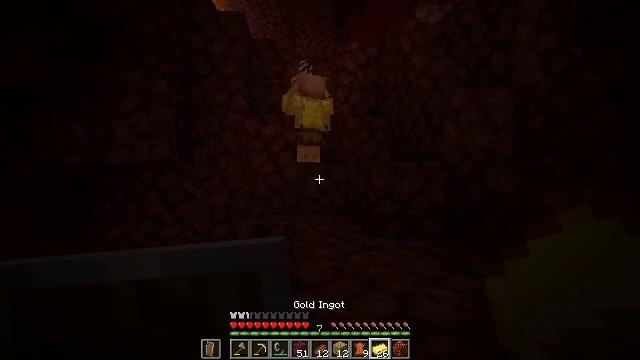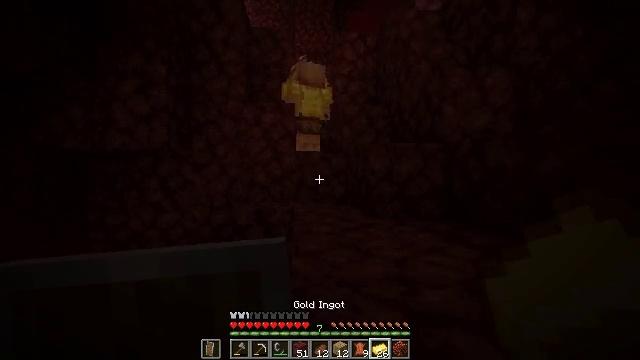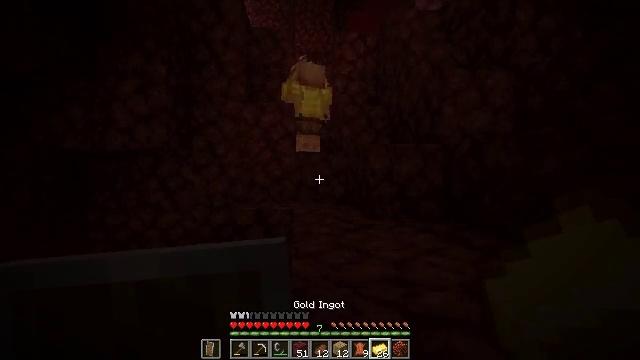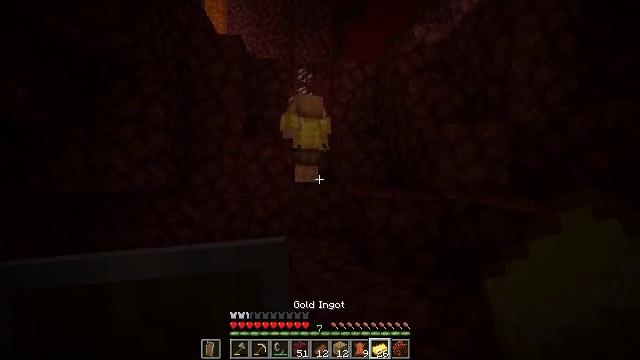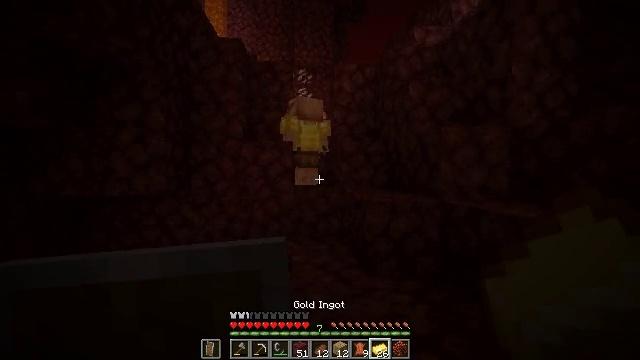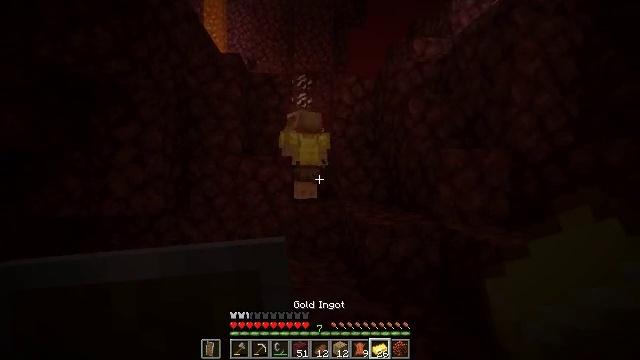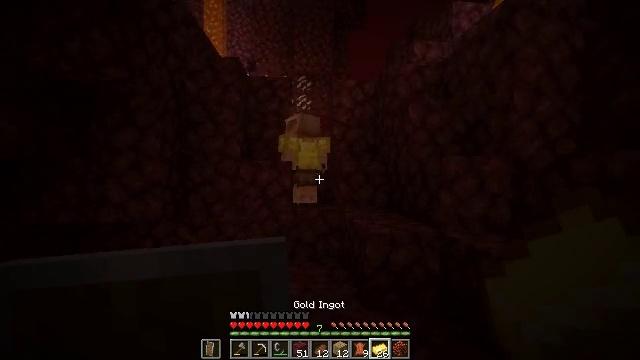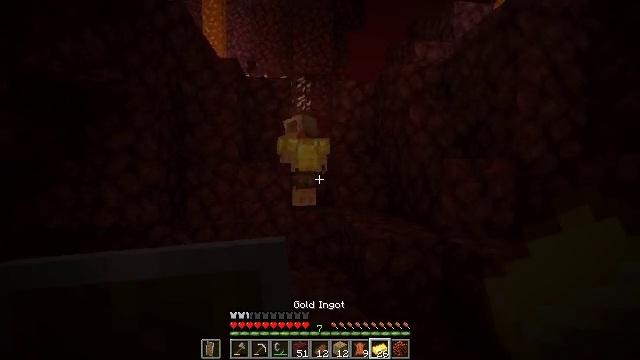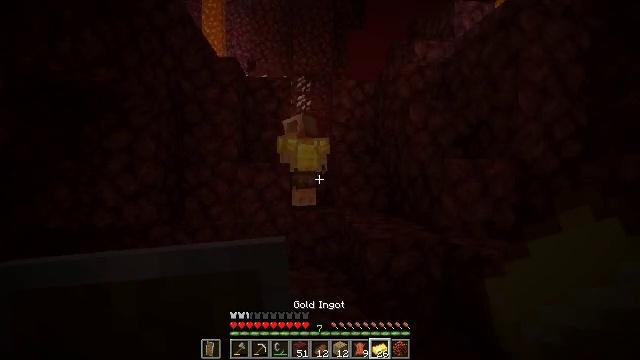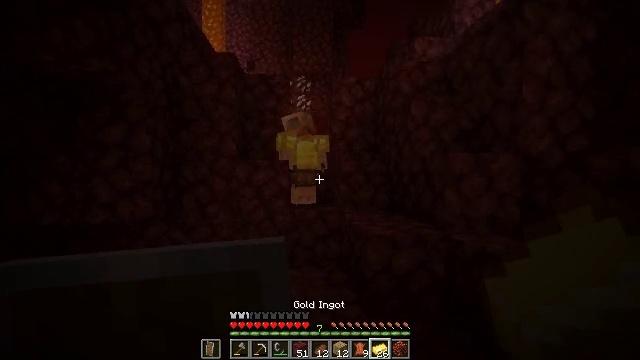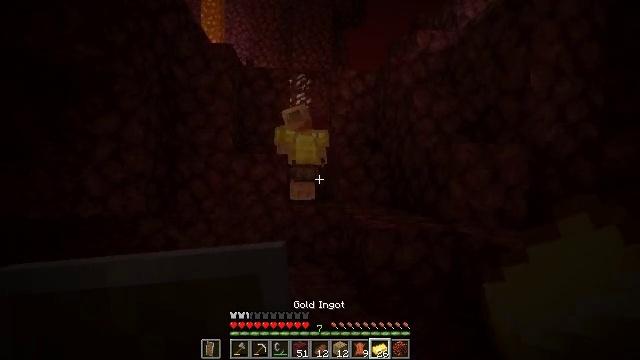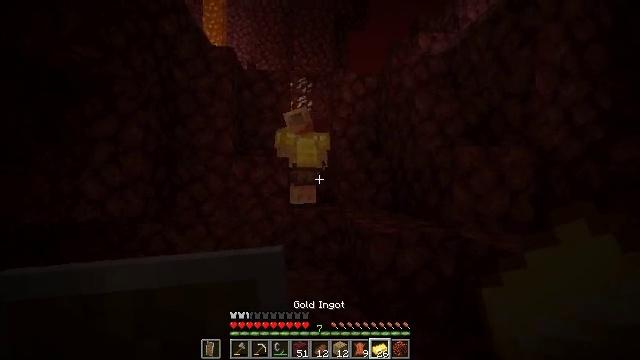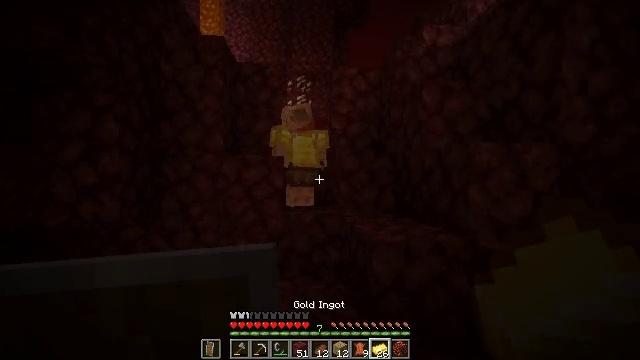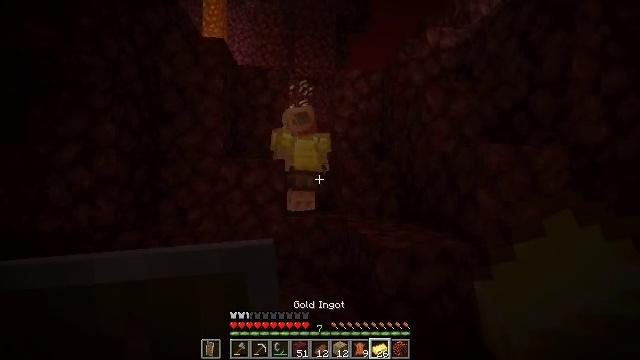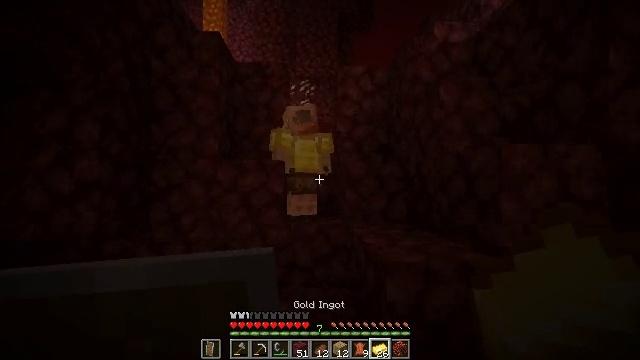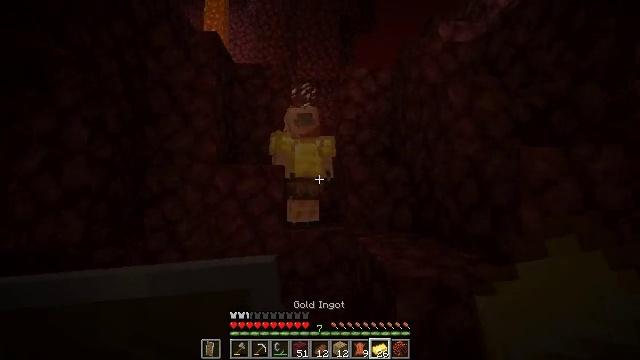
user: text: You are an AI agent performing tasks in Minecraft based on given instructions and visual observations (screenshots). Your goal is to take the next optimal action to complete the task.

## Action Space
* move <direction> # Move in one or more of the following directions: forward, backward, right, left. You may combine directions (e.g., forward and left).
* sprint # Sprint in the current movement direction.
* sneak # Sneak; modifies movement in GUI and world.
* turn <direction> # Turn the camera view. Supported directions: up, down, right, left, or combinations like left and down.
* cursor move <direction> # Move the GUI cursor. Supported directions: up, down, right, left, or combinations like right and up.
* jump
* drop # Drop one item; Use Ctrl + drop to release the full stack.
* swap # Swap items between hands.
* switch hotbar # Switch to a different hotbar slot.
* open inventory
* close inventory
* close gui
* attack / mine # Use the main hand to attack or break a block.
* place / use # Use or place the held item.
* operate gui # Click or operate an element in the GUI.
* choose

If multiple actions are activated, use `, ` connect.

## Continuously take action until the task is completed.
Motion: motion action
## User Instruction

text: Remove a gold ingot from the inventory.
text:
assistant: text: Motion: move forward, jump
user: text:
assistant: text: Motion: move forward, jump
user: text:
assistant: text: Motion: move forward, jump
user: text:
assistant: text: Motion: move forward, jump
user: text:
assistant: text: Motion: move forward
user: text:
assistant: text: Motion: move forward
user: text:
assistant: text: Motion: move forward
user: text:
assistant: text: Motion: move forward
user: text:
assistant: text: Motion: move forward
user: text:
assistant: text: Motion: move forward
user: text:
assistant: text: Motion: move forward
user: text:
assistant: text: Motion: move forward
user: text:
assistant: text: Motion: move forward, turn up
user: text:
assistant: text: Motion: move forward
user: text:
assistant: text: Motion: move forward
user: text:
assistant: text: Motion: move forward
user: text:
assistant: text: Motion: move forward
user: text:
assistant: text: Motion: move forward
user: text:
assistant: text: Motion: move forward
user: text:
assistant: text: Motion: move forward
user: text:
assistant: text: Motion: move forward
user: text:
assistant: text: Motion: move forward
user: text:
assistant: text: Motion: move forward, drop
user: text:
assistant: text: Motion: move forward, drop
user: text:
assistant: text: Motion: no_op
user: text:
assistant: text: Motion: no_op
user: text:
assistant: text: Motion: no_op
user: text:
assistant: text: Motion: move back
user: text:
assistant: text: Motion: no_op